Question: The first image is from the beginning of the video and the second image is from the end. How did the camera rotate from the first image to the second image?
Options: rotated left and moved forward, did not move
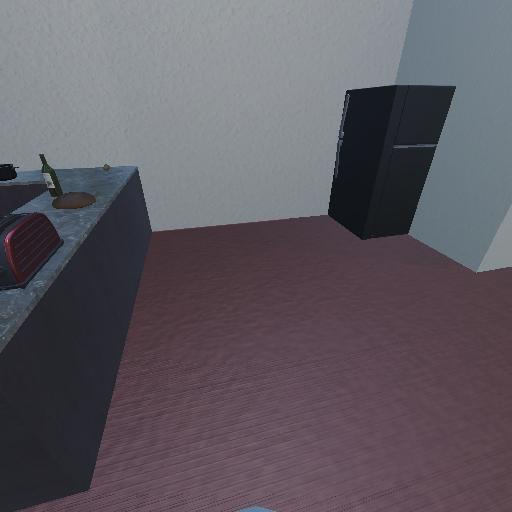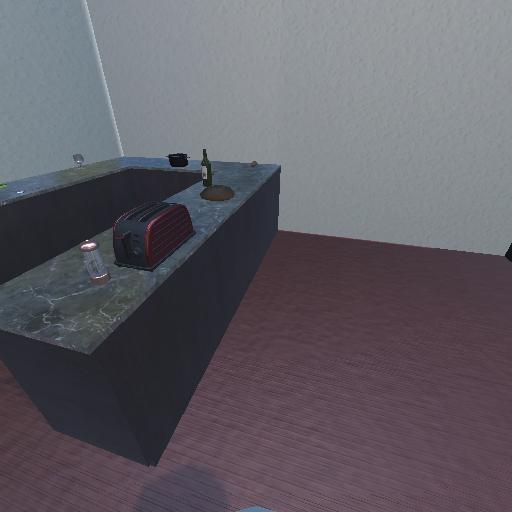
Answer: rotated left and moved forward